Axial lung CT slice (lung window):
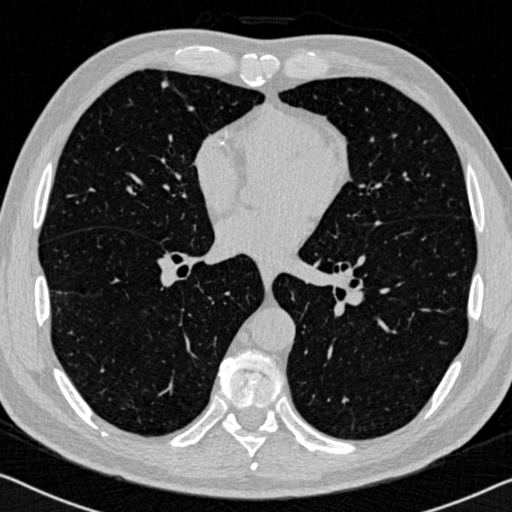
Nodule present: yes
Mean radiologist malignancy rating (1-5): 2.5